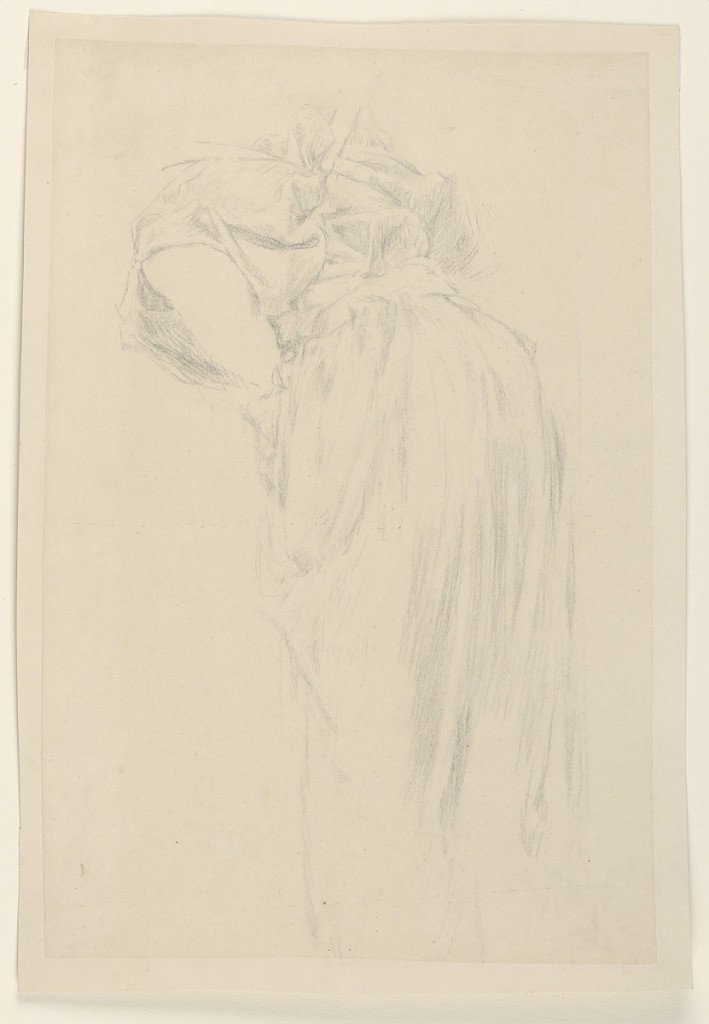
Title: Study for a woman, “Vintage Festival,” Mendelssohn Glee Club, New York, NY
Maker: Robert Frederick Blum, American, 1857–1903
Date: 1895–1898
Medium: Graphite on tracing paper mounted to board
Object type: Drawing
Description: Sketch of a female figure leaning over a pedestal. Most of the body is shown without the head, the right forearm, the feet.